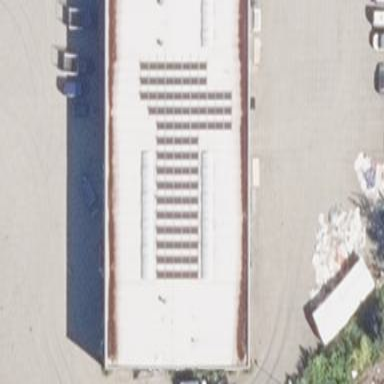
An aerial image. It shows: Commercial building.